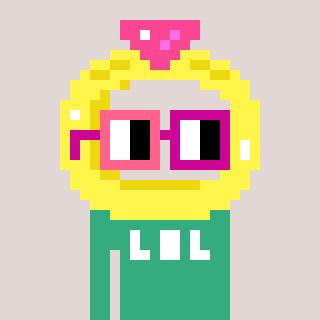
a pixel art character with square pink and red glasses, a ring-shaped head and a teal-colored body on a warm background